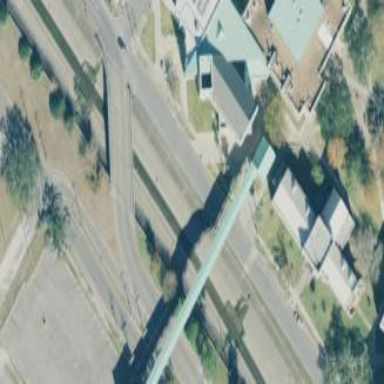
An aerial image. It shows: Man-made bridge.